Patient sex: F
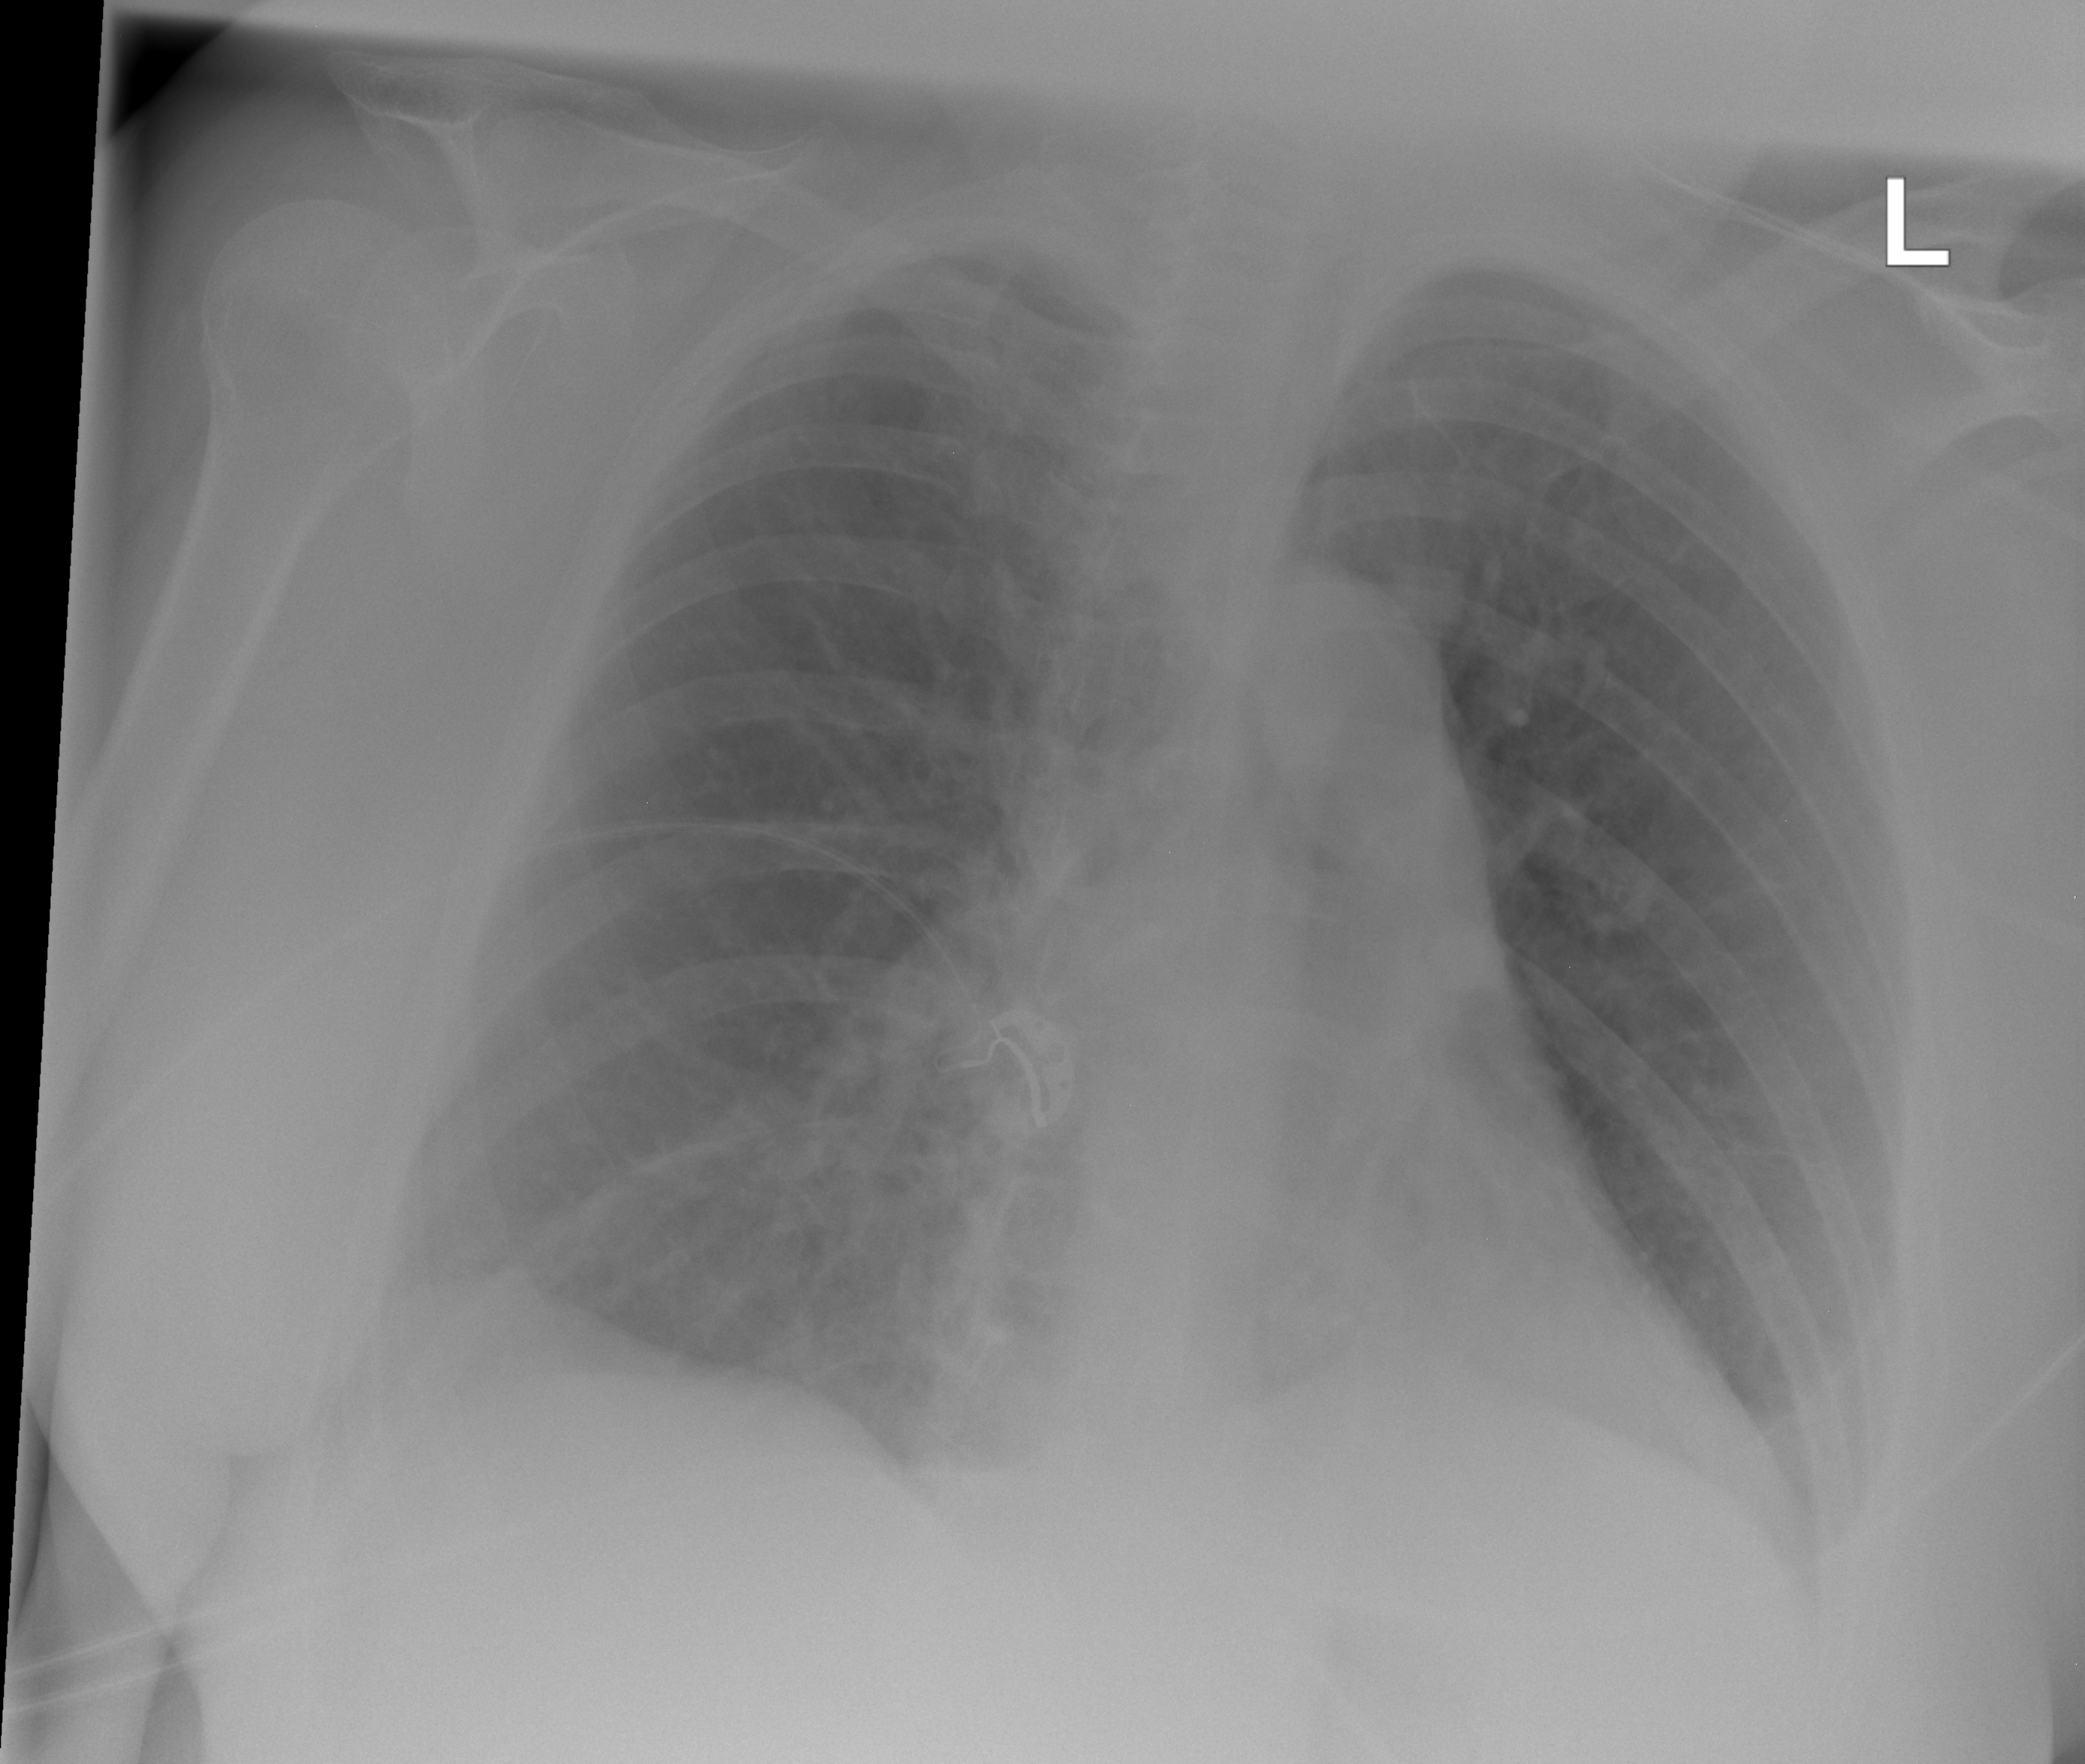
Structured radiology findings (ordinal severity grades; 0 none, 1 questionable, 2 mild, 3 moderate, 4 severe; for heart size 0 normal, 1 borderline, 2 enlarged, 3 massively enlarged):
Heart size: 0
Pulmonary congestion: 0
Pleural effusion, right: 0
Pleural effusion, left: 0
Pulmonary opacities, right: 0
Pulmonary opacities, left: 0
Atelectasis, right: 2
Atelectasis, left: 0